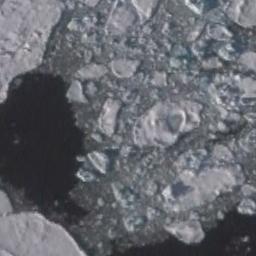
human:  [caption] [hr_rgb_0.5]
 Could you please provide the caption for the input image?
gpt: A lot of sea ice of different sizes and thickness gathers together and the color of the seawater is deep blue .

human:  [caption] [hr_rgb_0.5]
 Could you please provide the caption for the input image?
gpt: There are many ice on the black sea .

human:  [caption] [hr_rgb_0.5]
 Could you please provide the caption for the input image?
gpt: There are different shapes of sea ice .

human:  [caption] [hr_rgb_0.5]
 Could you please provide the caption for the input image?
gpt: Countless ice cubes of all sizes are closely connected into a large piece floating on the deep blue sea .

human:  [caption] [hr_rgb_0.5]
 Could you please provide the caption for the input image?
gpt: There are many sea ice linked into sheets .